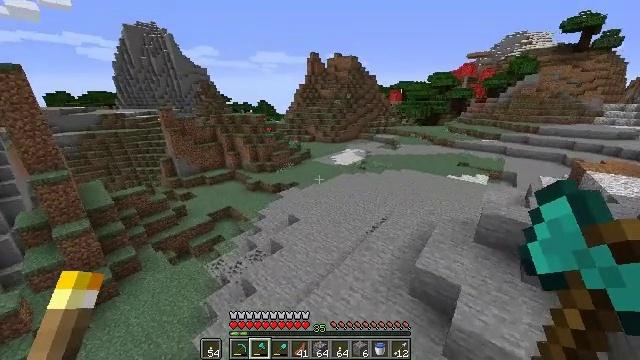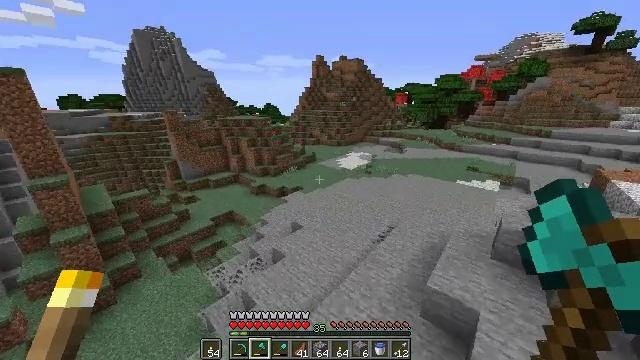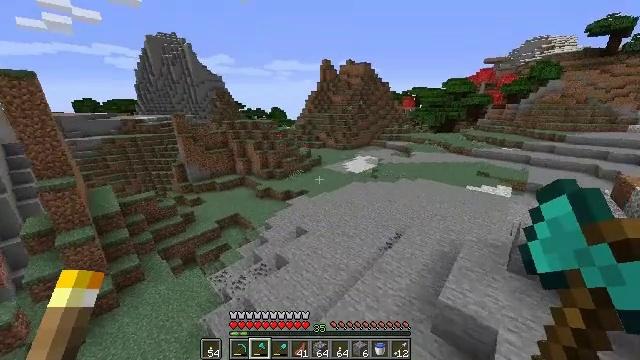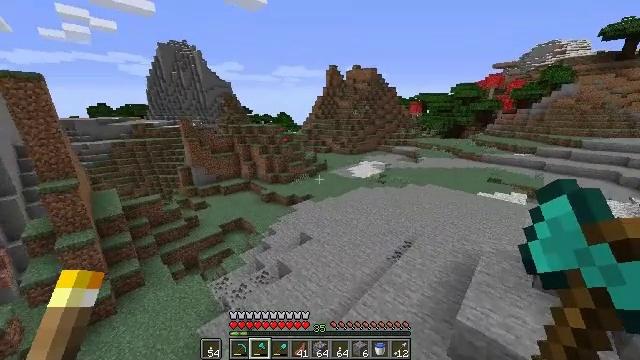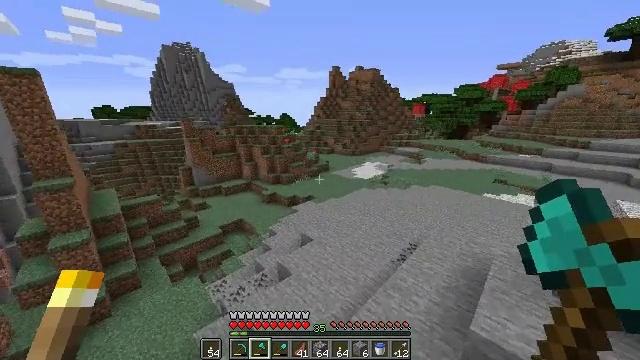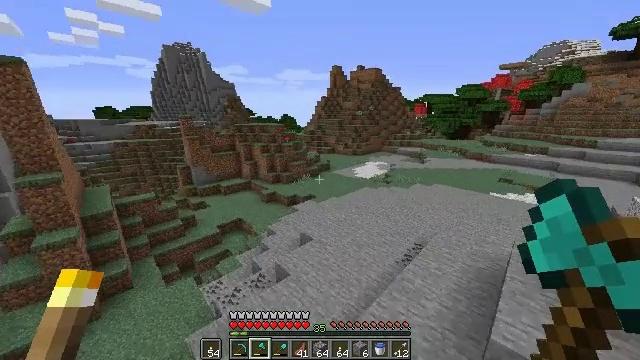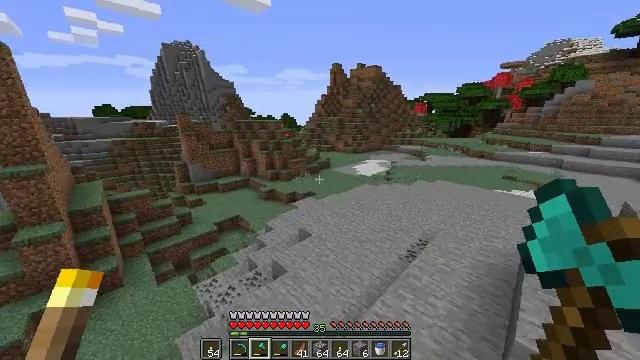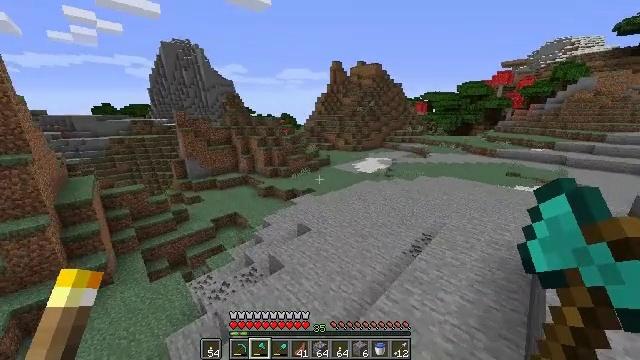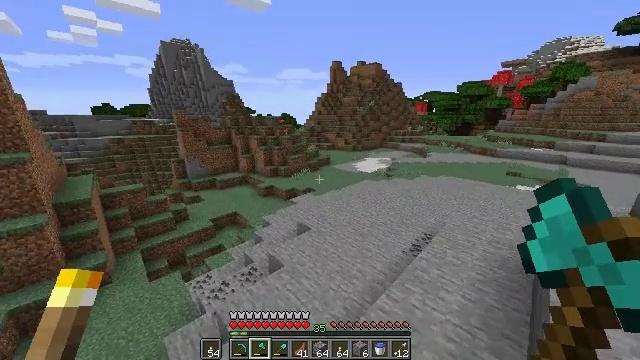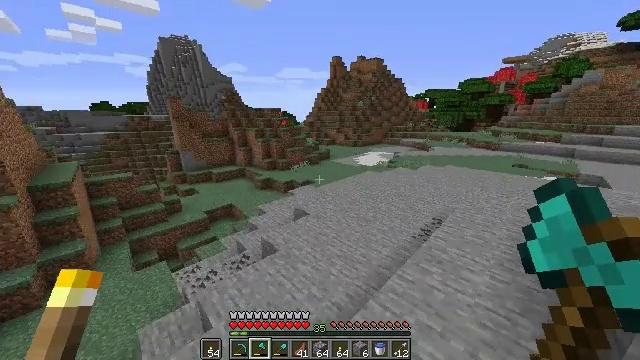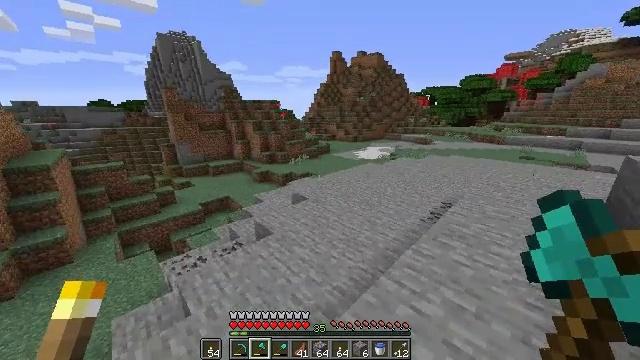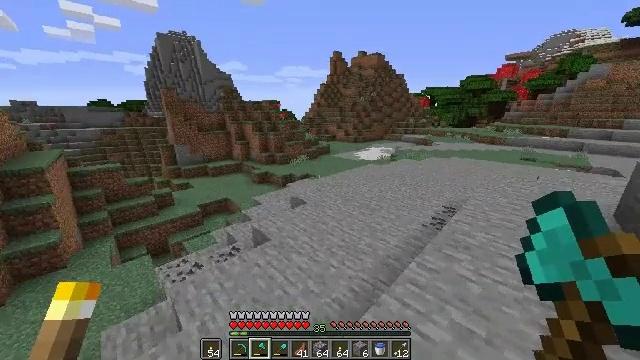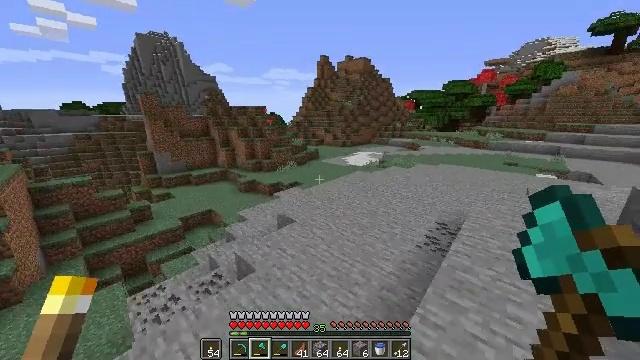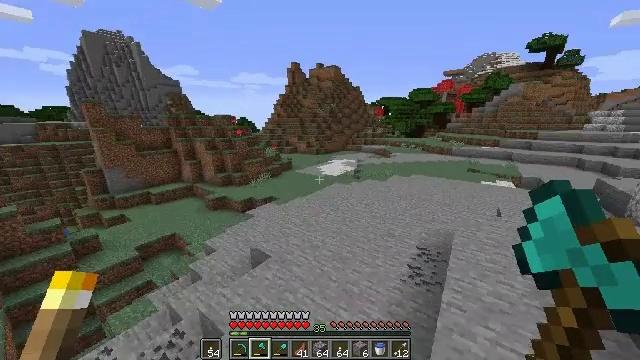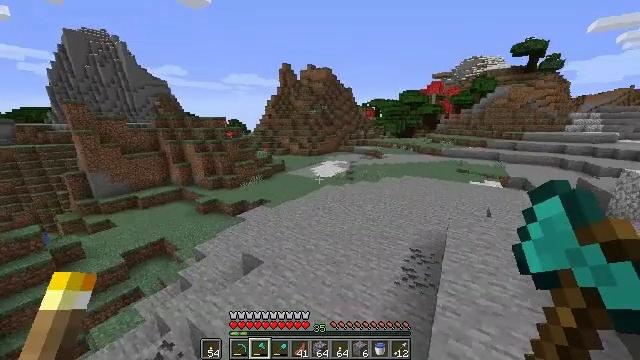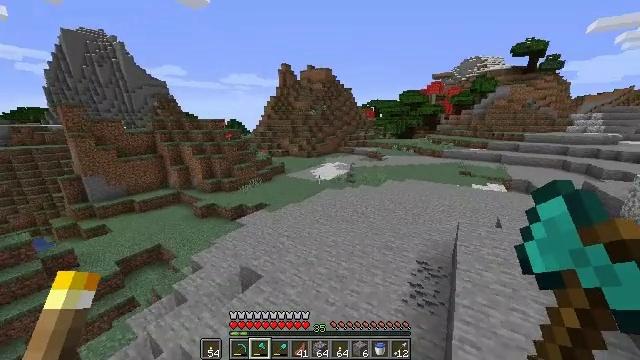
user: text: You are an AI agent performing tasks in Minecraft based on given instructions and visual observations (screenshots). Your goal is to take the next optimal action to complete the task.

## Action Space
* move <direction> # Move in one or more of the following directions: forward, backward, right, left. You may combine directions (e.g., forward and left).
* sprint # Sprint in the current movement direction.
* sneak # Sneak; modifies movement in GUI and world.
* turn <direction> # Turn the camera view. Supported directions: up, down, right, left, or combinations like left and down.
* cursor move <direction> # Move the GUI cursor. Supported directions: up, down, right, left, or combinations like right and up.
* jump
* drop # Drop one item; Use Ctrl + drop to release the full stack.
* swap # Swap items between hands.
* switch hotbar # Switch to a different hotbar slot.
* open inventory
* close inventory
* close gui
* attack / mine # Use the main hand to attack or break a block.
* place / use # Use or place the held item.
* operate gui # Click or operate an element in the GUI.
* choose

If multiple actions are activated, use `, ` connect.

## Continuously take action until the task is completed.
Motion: motion action
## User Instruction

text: Break oak leaves from the trees.
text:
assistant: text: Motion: move forward, sprint, turn left, jump
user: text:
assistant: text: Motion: move forward, sprint, turn left, jump
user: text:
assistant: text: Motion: move forward, sprint, turn left and up, jump
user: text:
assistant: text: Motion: move forward, sprint, jump
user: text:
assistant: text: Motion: move forward, sprint, jump
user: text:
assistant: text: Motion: move forward, sprint, jump
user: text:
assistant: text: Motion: move forward, sprint, jump
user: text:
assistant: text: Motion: move forward, sprint, jump
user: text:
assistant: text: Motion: move forward, sprint, jump
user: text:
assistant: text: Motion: move forward, sprint, jump
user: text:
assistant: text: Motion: move forward, sprint, jump
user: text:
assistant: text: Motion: move forward, sprint, turn right, jump
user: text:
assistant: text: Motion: move forward, sprint, turn right and up, jump
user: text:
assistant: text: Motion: move forward, sprint, turn right, jump
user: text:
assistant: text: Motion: move forward and move left, sprint, jump
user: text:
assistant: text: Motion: move forward and move left, sprint, jump
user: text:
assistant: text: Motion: move forward and move left, sprint, jump
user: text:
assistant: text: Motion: move forward and move left, sprint, jump
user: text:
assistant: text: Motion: move forward and move left, sprint, jump
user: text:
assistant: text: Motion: move forward and move left, sprint, jump
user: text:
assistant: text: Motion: move forward and move left, sprint, jump
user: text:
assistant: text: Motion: move forward and move left, sprint, jump
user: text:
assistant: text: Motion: move forward and move left, sprint, jump
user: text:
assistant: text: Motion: move forward, sprint, jump
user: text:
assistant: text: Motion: move forward, sprint, turn left and up, jump
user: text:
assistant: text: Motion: move forward, sprint, turn left and up, jump
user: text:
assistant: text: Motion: move forward, sprint, turn left, jump
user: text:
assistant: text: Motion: move forward and move right, sprint, turn left, jump
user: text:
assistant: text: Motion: move forward and move right, sprint, turn left, jump
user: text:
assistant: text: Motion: move forward and move right, sprint, turn left, jump